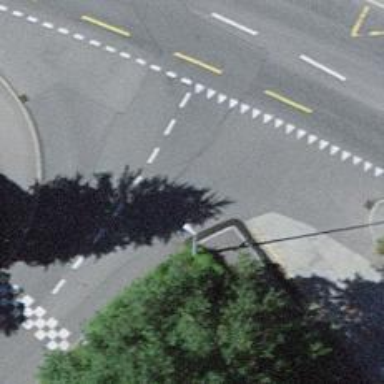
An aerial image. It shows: Kerb barrier.